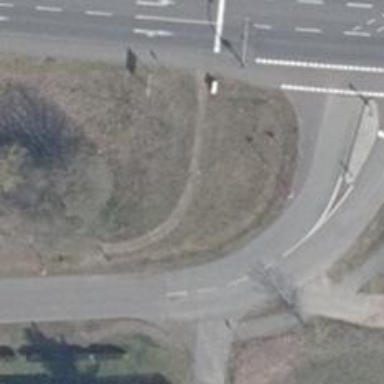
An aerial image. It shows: Footway along the road.